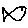
Label: fish